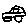
Label: car